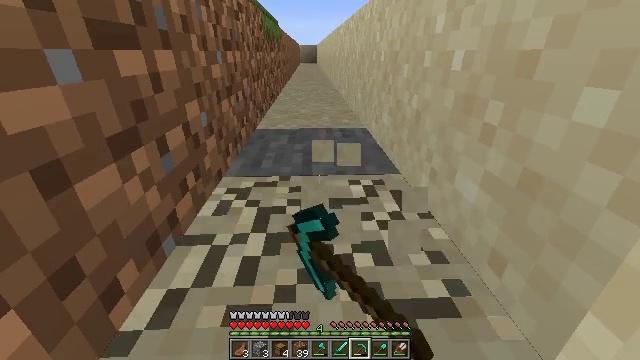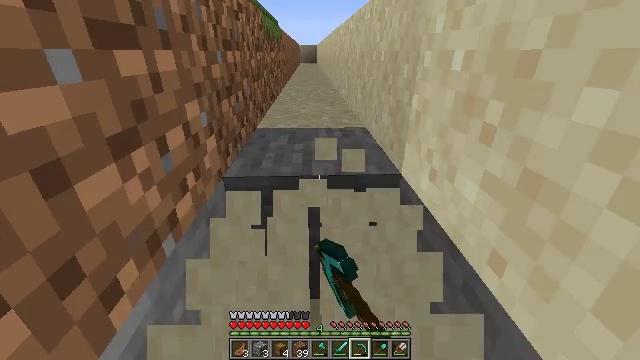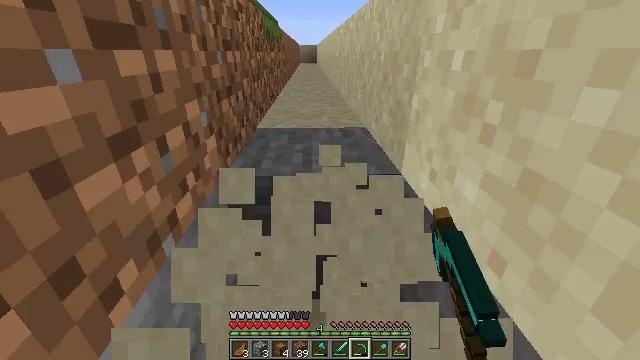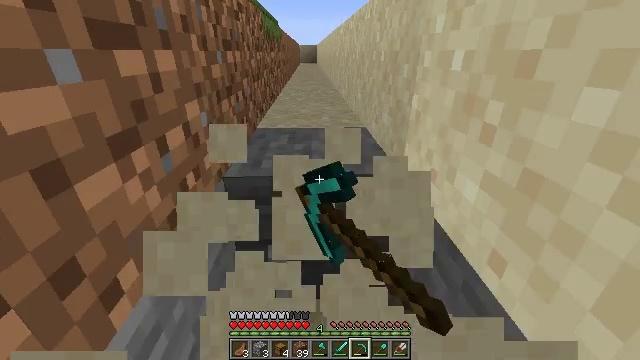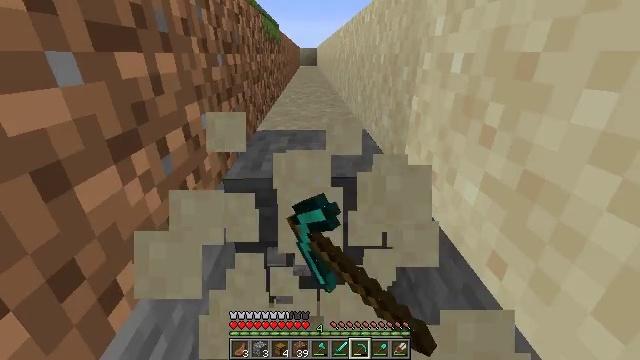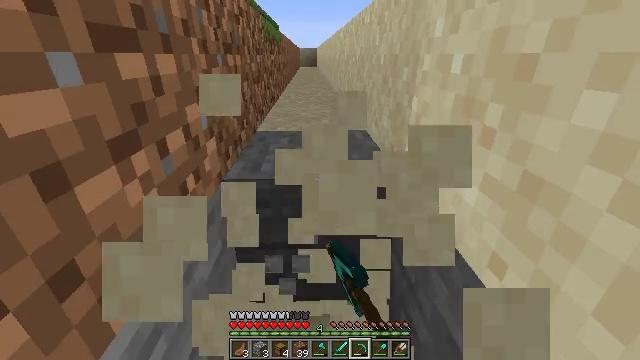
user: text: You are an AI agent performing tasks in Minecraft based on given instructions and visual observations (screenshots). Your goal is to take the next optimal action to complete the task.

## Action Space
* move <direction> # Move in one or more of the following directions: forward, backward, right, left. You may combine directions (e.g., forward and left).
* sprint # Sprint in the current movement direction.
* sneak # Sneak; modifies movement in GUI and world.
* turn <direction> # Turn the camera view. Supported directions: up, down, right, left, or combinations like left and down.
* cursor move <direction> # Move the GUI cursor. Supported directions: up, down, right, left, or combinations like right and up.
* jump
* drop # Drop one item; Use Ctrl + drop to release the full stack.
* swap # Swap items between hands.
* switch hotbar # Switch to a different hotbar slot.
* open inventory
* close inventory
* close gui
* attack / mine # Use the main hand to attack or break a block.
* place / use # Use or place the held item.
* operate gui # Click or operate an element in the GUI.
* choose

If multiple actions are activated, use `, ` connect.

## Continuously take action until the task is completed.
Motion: motion action
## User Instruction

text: Break the sand block.
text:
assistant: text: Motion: attack / mine
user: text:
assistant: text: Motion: attack / mine
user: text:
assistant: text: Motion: attack / mine
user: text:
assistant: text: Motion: attack / mine
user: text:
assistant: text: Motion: attack / mine
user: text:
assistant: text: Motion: attack / mine